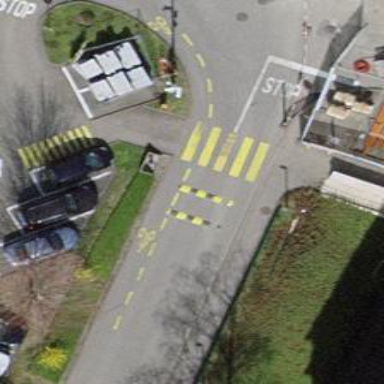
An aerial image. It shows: Traffic calming hump on the road.